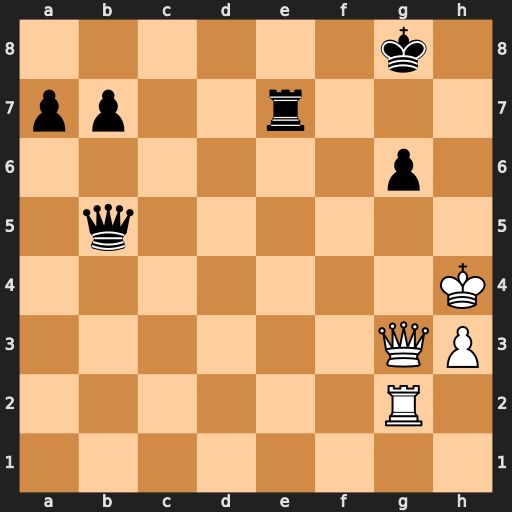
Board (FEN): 6k1/pp2r3/6p1/1q6/7K/6QP/6R1/8
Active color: w
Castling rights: -
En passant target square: -
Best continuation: Qxg6+ Rg7 Qxg7#